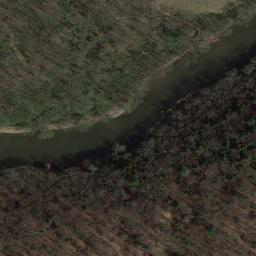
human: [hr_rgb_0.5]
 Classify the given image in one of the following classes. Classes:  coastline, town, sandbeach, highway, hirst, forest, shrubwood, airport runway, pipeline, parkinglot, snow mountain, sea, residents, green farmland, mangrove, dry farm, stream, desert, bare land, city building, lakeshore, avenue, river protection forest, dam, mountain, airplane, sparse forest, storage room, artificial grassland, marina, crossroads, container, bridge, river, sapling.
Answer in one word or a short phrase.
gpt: river